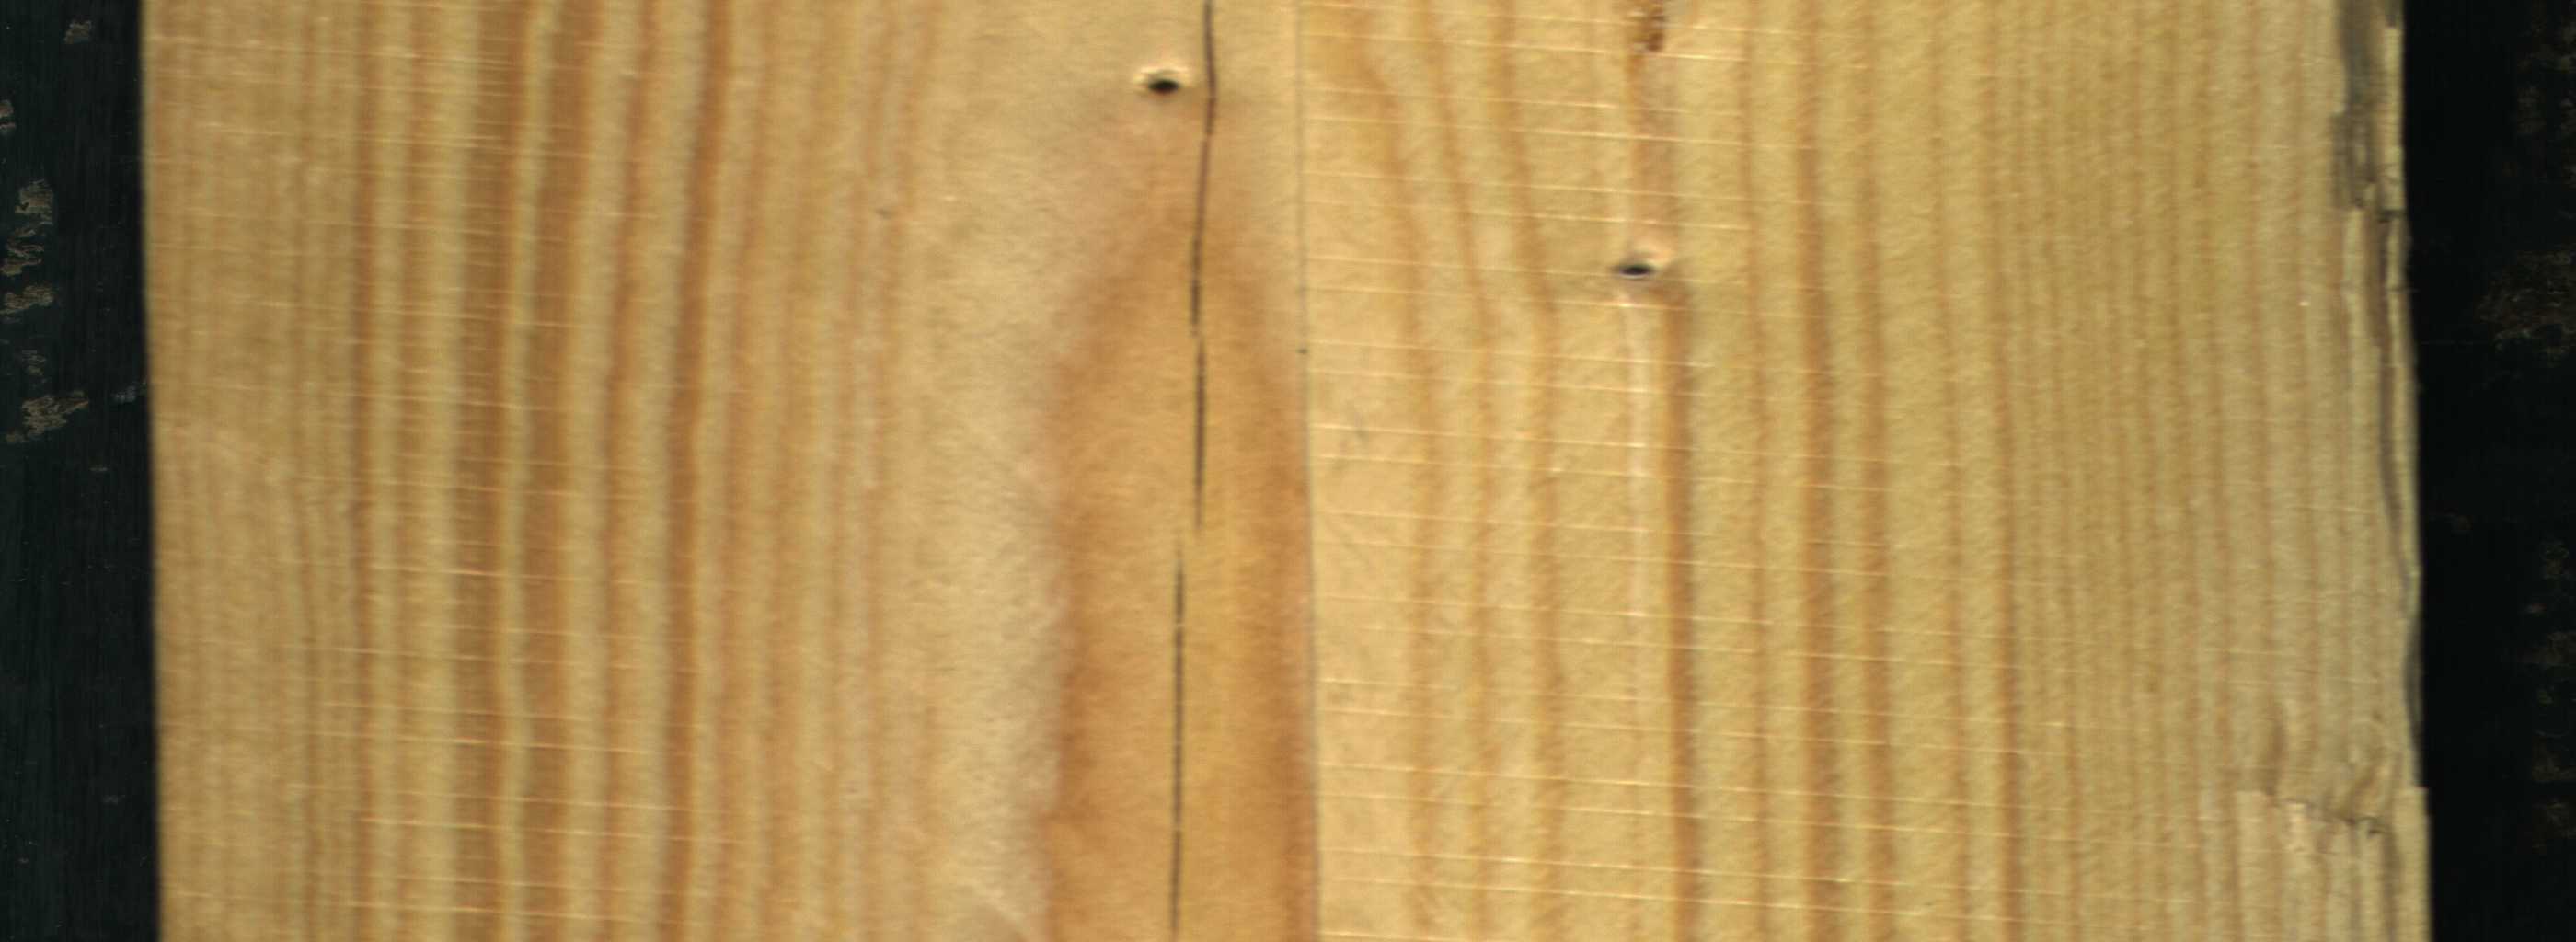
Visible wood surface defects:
Crack
Crack
Dead_Knot
Dead_Knot